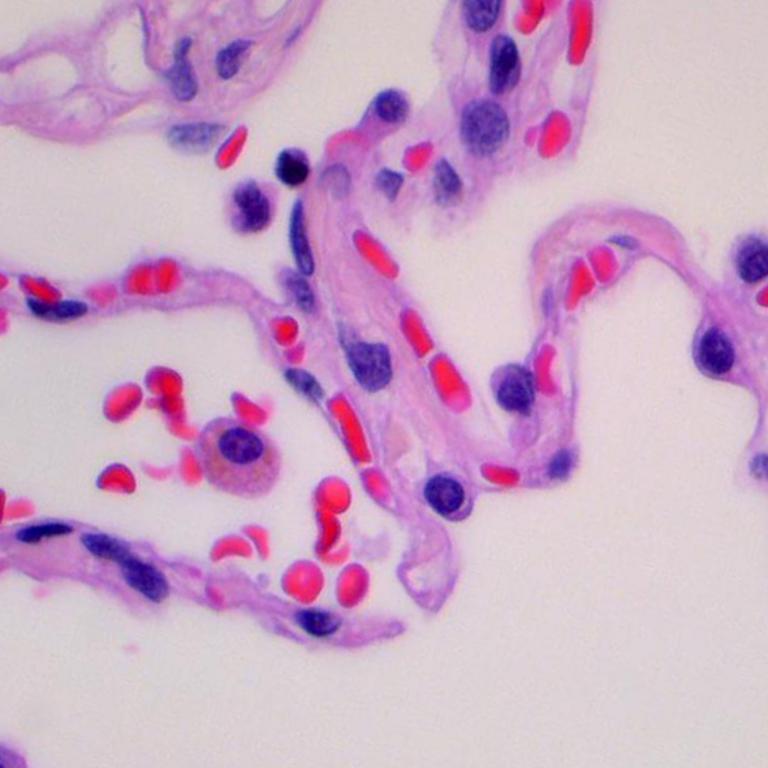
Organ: lung
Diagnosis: benign